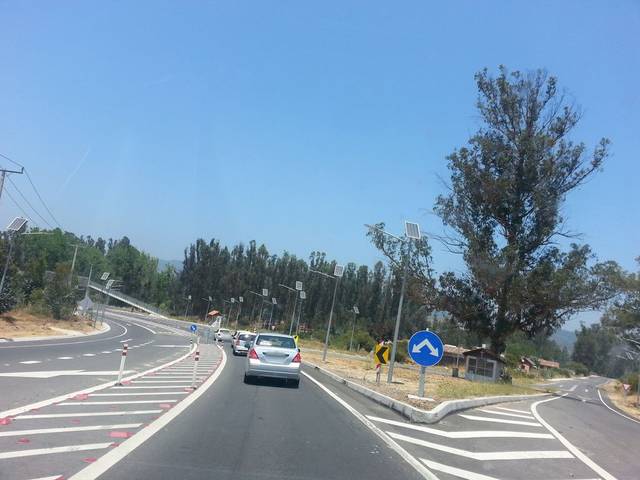
Region: Chile
Coordinates: -33.099, -71.374